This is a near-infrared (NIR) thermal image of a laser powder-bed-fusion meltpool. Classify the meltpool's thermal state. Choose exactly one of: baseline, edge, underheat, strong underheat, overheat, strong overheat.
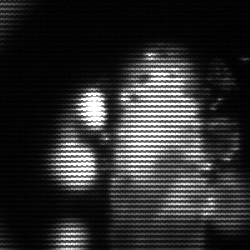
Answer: strong underheat